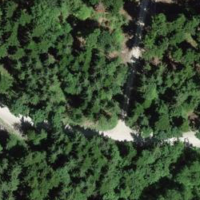
EUNIS habitat code: 41
Species observed at this site:
Antirrhinum majus